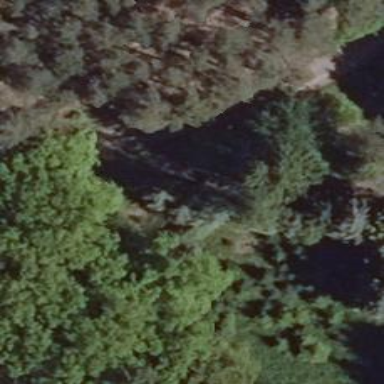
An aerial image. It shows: Driveway with service road. The track type is grade 4.